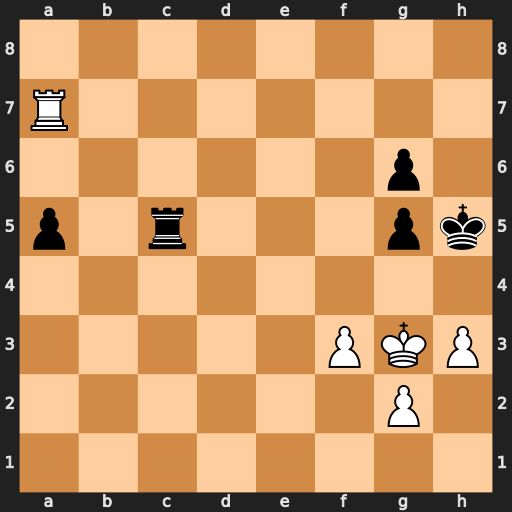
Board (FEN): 8/R7/6p1/p1r3pk/8/5PKP/6P1/8
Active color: w
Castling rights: -
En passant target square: -
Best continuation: Rh7#